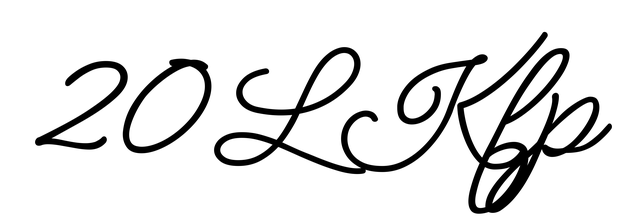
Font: MeowScript-Regular